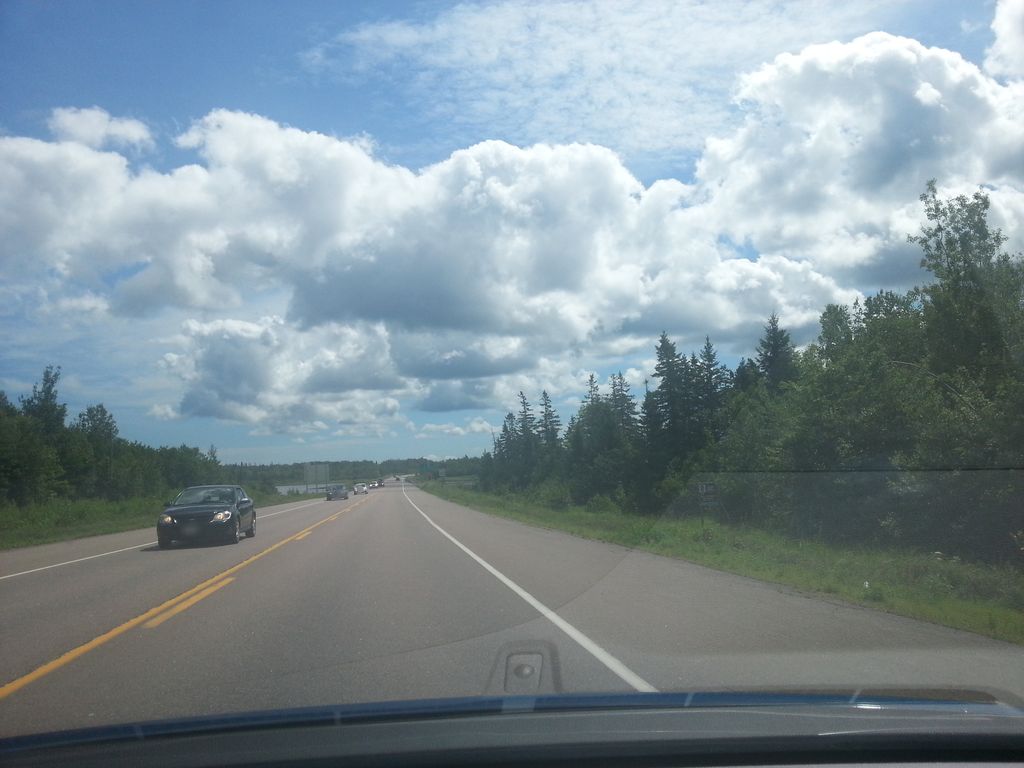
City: charlottetown